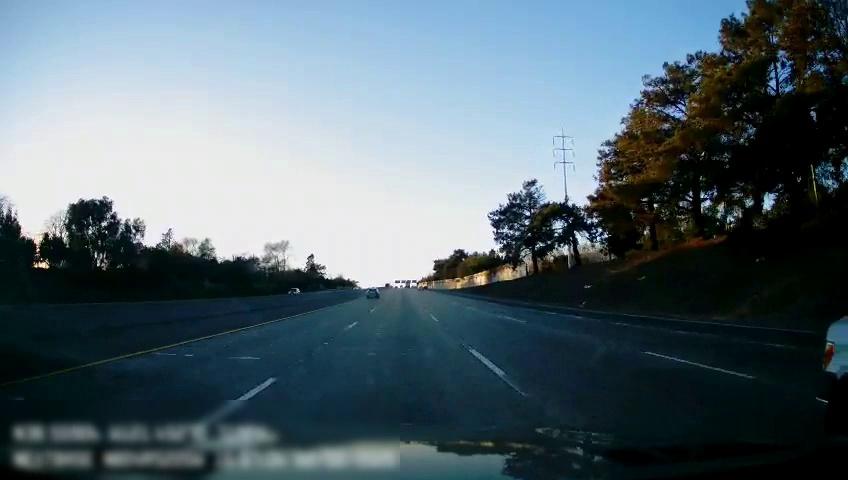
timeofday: Day
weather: Sunny
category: Drivable Space
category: Vehicles | Truck
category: Vehicles | SUV
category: Vehicles | Car
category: Lanes | Alternate Lane
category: Lanes | Current Lane
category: Lanes | Current Lane
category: Lanes | Alternate Lane
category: Lanes | Alternate Lane